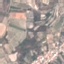
Land use / land cover: PermanentCrop